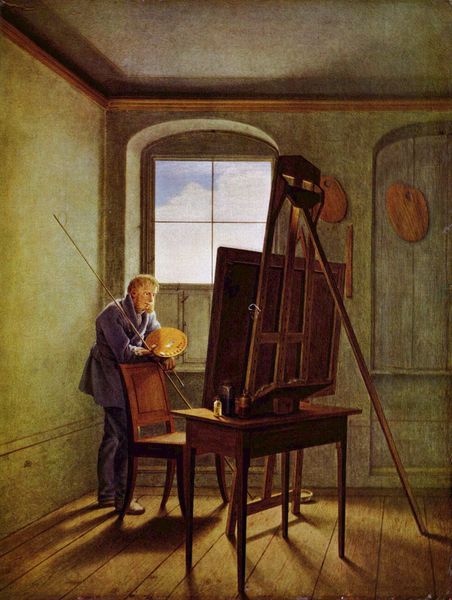
Titel: Caspar David Friedrich in seinem Atelier
Künstler: Georg Friedrich Kersting
Standort: Berlin
Institution: Alte Nationalgalerie
Schlagwörter: blau, gemälde, himmel, mann, schatten, weiß, wolken, gelb, grün, ocker, braun, fenster, grau, holz, licht, raum, rücken, schwarz, stuhl, tisch, zimmer, ausblick, blick, rot, malerei, anzug, bart, blond, hose, jacke, wand, mensch, sehen, stehen, bild, bildnis, innenraum, portrait, porträt, rückenlehne, schauen, öl, gitter, boden, interieur, stehend, decke, innen, england, arbeit, rund, stock, lehne, parkett, stab, farben, sprossenfenster, lila, kahl, dielen, rundbogen, friedrich, romantik, querformat, holzboden, atelier, maler, staffelei, kammer, warten, nachdenken, selbstporträt, nische, spitzweg, helligkeit, künstler, selbstbildnis, leinwand, palette, pinsel, betrachten, fläschchen, karg, caspar david friedrich, kersting, malstock, paletten, lineal, anlehnen, dreibein, studio, bägen, caspar, stativ, selbstbild, fensterstreben, bodendielen, enterieur, kerstin, malerfreund, malerstock, segmentbägen, tischstaffelei, zitterstab, maltisch, spärlich, grauer anzug